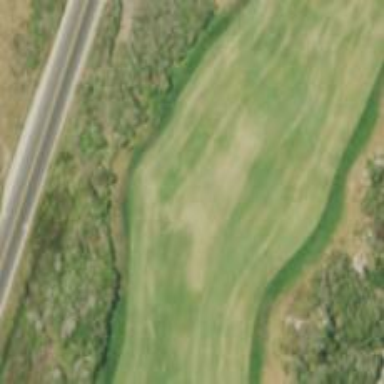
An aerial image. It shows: View of golf hole.